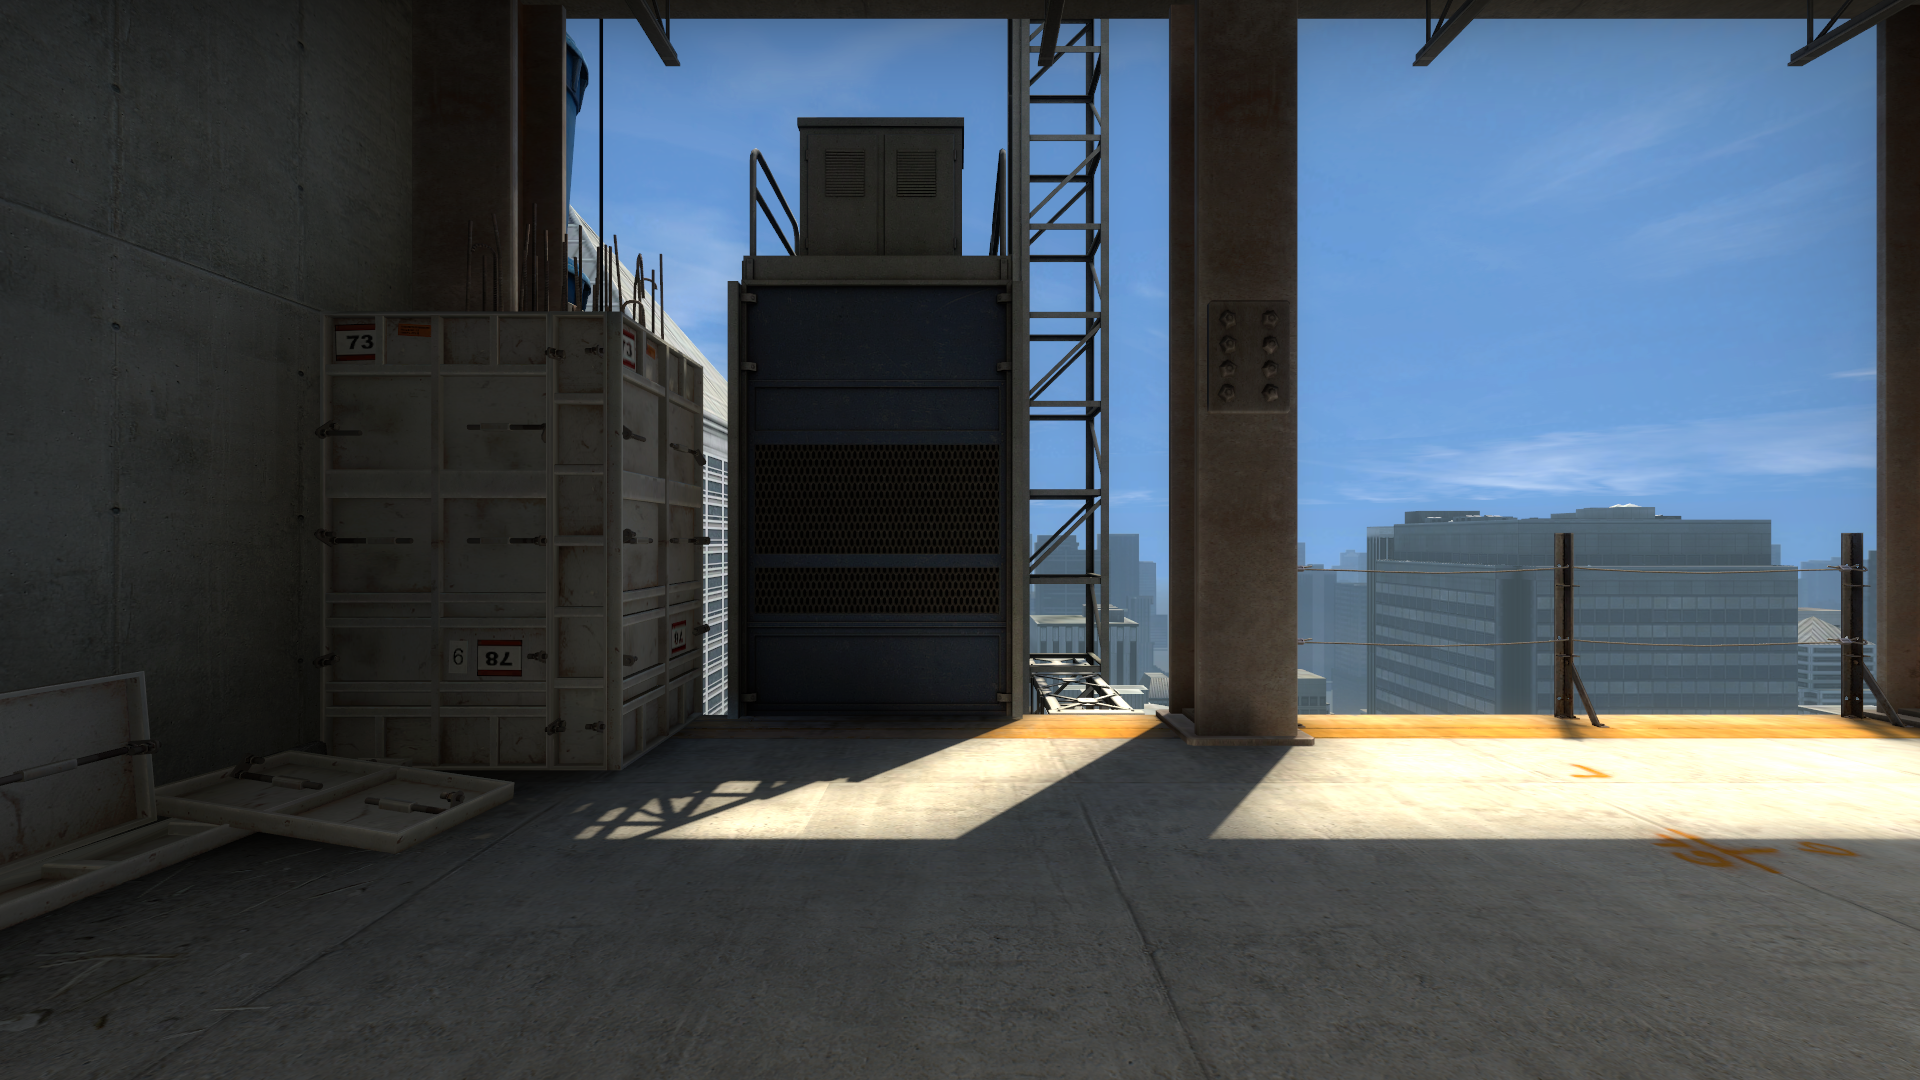
Map: de_vertigo